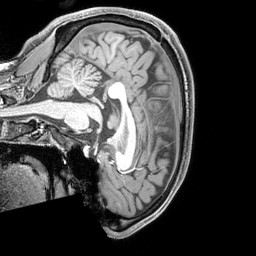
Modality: T1w
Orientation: sagittal
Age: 21
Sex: male
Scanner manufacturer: siemens
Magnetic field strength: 3 T
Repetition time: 2.3 s
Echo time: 0.00226 s